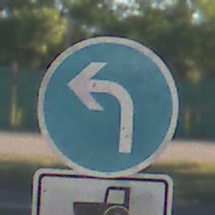
Verkehrszeichen: VorgeschriebeneFahrtrichtungLinks
Zusatzzeichen unten: MehrspurigeFahrzeugeFrei8
Umgebung: Outdoor, Urban
Tageszeit: MorningAfternoon
Wetter: Clear
Licht: Natural
Jahreszeit: NotSpecified
Kontrast: HighContrast